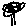
Label: tree